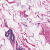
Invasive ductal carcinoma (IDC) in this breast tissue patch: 0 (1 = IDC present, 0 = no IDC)